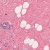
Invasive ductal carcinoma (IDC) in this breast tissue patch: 0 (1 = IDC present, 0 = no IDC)